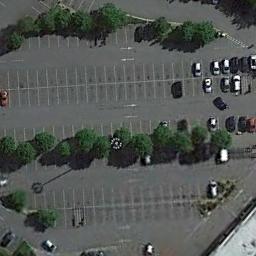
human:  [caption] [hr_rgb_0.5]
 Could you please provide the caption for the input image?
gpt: The parking lot is next to some trees .

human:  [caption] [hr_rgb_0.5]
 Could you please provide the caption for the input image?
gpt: There is a white building by the parking lot .

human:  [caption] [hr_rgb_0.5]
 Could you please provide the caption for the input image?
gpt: The parking lot has some parked cars and some trees .

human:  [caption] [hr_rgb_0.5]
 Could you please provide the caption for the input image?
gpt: There are many trees around the parking lot .

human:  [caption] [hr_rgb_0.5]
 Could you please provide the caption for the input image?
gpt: There are some green trees and some cars on the parking lot .